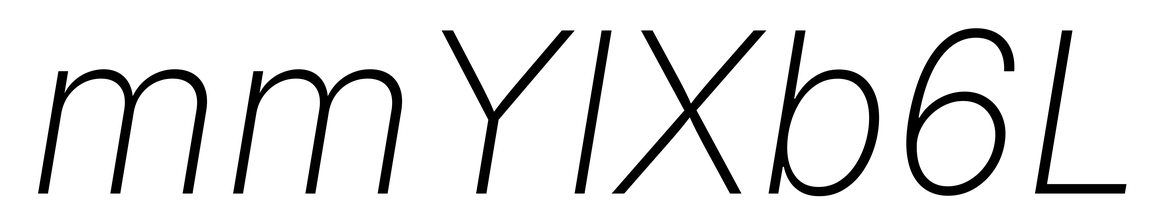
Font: Inter-Italic_ExtraLight_Italic